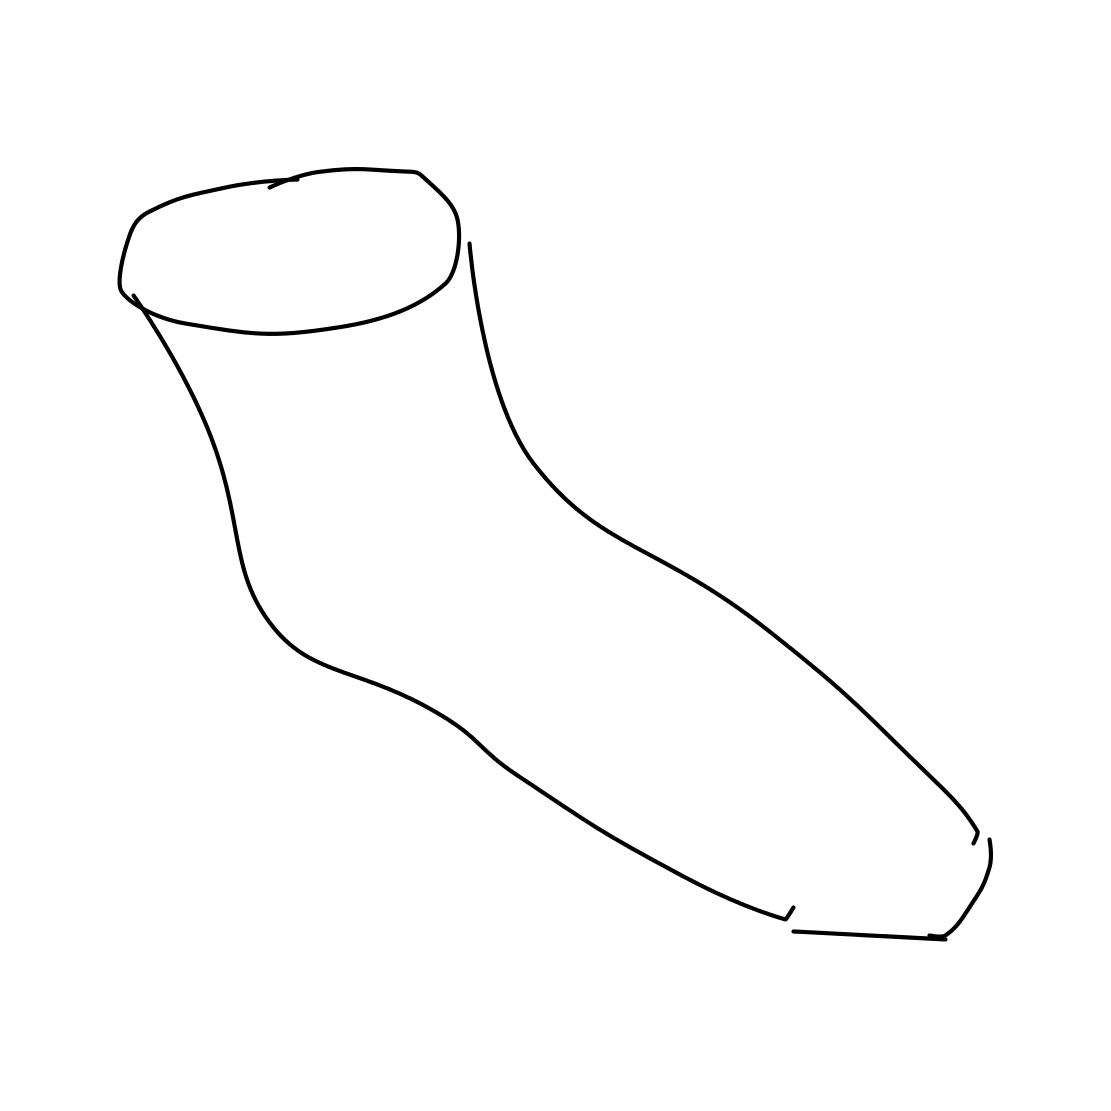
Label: socks